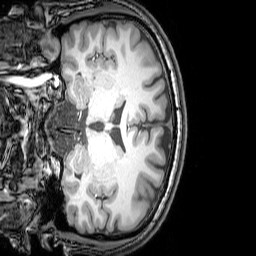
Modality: T1w
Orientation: coronal
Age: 25
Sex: male
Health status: healthy
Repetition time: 0.081 s
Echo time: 0.037 s